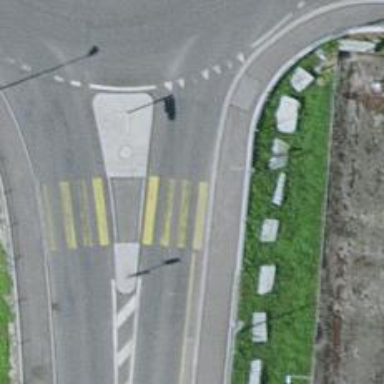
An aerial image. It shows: Uncontrolled zebra crossing with central island. The crossing is marked with zebra stripes.